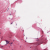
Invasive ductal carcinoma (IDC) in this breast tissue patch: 0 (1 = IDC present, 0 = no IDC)